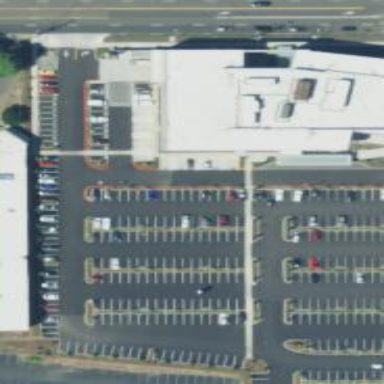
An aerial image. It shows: Parking space is available.